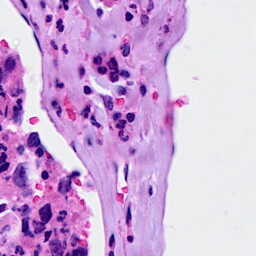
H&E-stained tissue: Breast